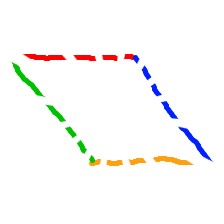
Shape: parallelogram